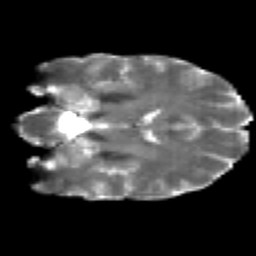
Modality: T2w
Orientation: coronal
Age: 36
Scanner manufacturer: siemens
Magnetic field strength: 3 T
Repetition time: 2.2 s
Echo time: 0.084 s